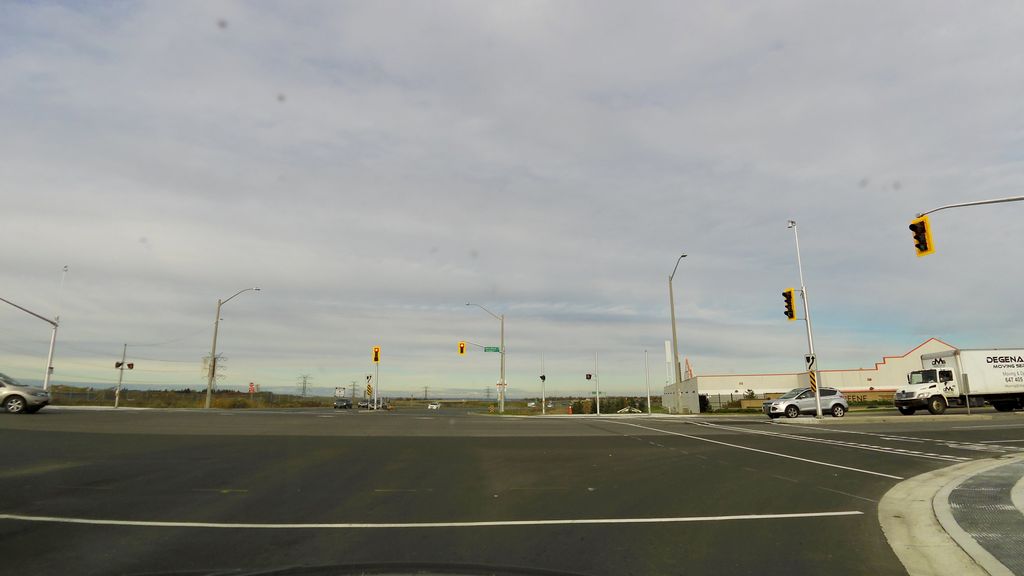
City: hamilton